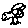
Label: bird